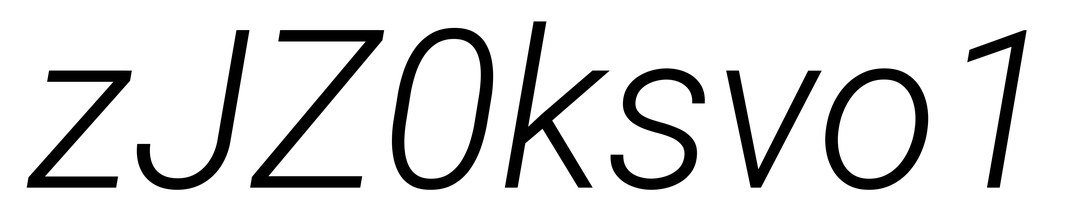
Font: Roboto-Italic_Light_Italic